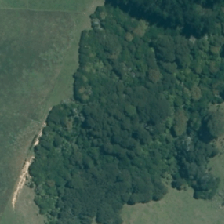
Land cover: manuka_kanuka